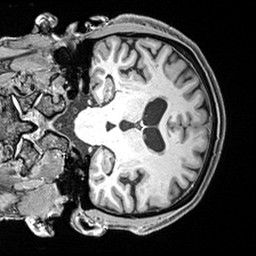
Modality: T1w
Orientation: coronal
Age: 68
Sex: male
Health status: healthy
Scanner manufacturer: siemens
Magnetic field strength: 3 T
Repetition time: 2.4 s
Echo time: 0.00217 s